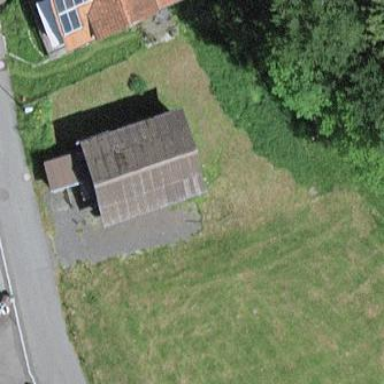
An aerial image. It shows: Stable building.